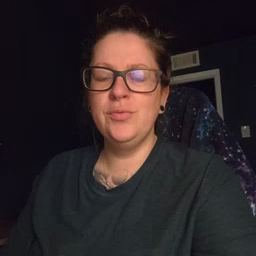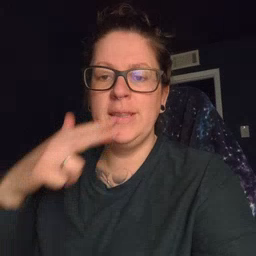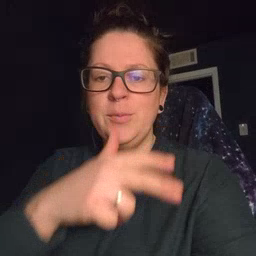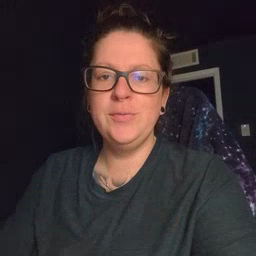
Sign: helicopter